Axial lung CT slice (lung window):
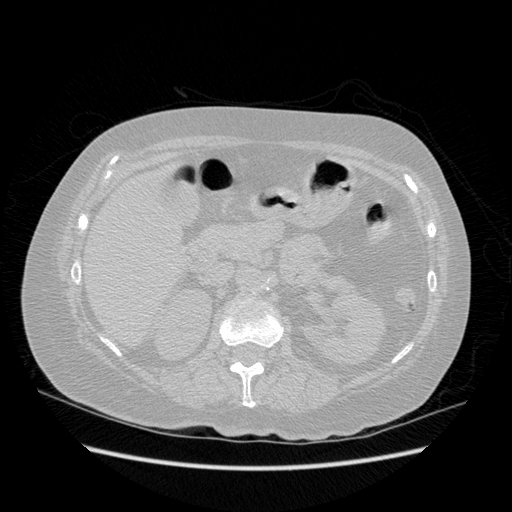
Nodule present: no